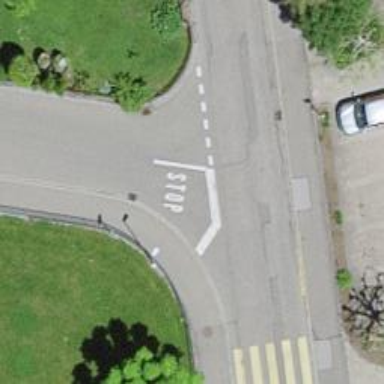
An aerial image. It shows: Road with stop sign.